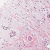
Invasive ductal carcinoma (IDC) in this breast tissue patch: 1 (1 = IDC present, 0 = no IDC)